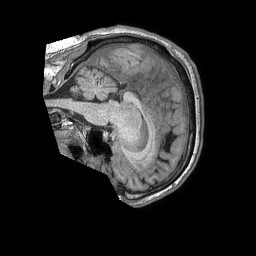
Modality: T1w
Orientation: sagittal
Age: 53
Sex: male
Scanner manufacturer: philips
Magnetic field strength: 1.5 T
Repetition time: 0.007681 s
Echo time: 0.003497 s